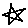
Label: star